Question: How do I make a 'UISegmentedControl' as a part of an 'UINavigationBar' below it? Is it connected to the 'UINavigationBar' or is it a complete separate view just added as a subview to the 'UINavigationController''s view controller. Looks like it is part of the 'UINavigationBar' since there is a shadow below the bar.

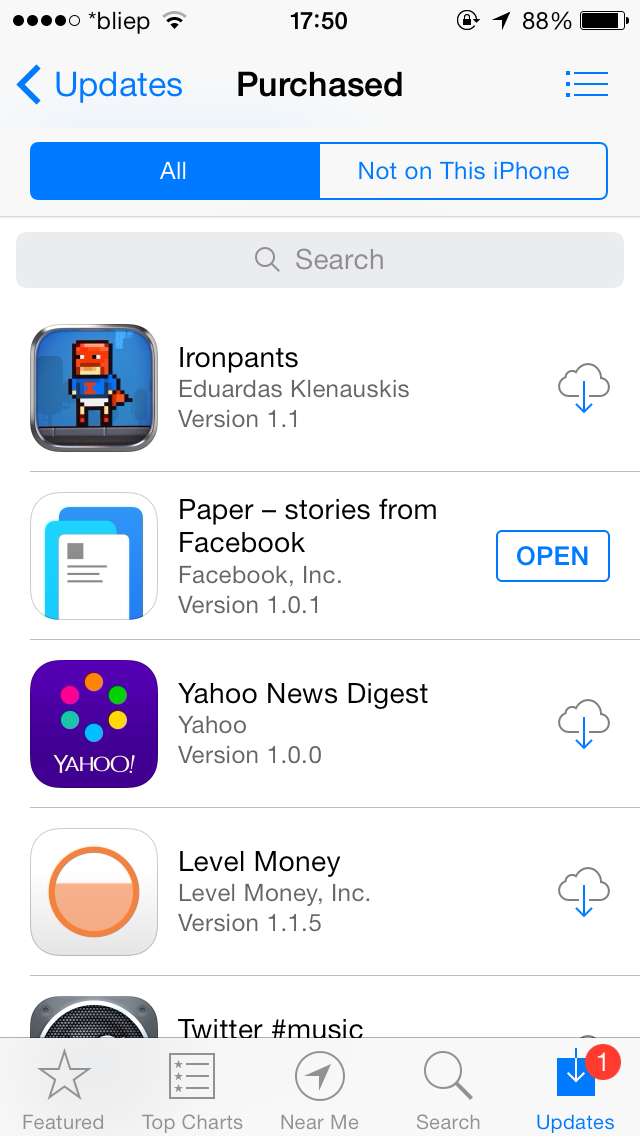
Answer: It's a simple effect to accomplish.
First, place a segment in a toolbar. Place this toolbar right below the navigation bar. Set the delegate of the toolbar to your view controller, and return 'UIBarPositionTopAttached' in 'positionForBar:'. You can see in the store app, if you perform an interactive pop gesture, that the segment bar does not move the same as the navigation bar. That's because they are not the same bar.

Now to remove the hairline. The "hairline" is an 'UIImageView' that is a subview of the navigation bar. You can find it and set it as hidden. This is what Apple does in their native calendar app, for example, as well as the store app. Remember to show it when the current view disappears. If you play a little with the Apple apps, you will see that the hairline is set to hidden on 'viewWillAppear:' and set to shown in 'viewDidDisappear:'.
To achieve the style of the search bar, just set the bar's 'searchBarStyle' to 'UISearchBarStyleMinimal'.